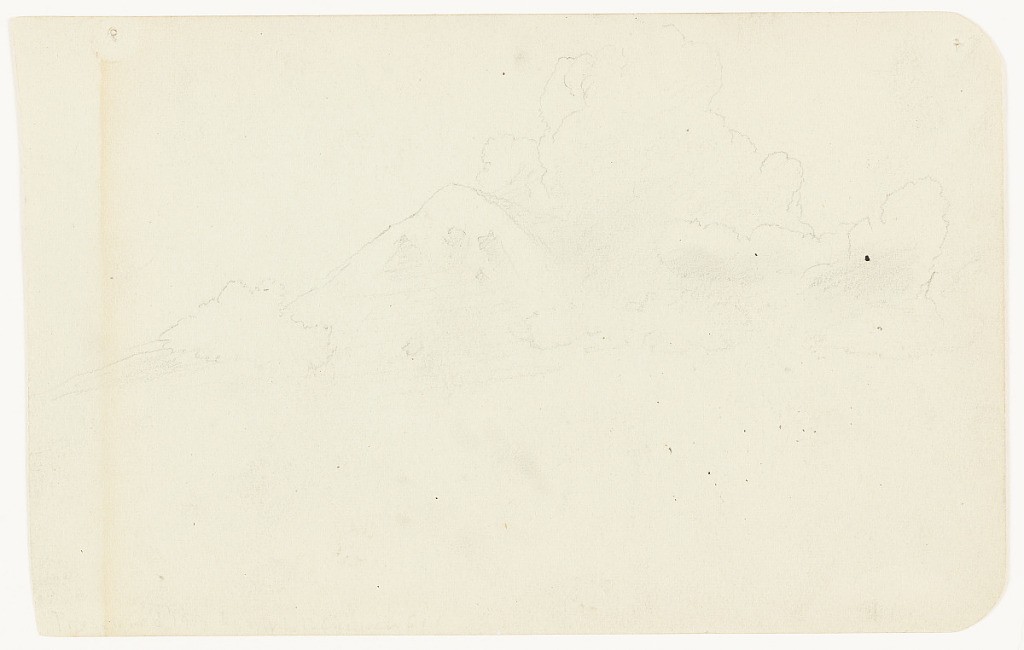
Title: Mountain Peak with Clouds, Mexico
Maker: Frederic Edwin Church, American, 1826–1900
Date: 1883–1884
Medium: Graphite on light green wove paper; verso: graphite
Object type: Drawing
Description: Landscape sketch from Mexico showing a view of a sharp mountain peak surrounded by clouds. The peak is visible at center, emerging from a mass of billowing clouds that rise higher than that mountain at right. Scene resembles a volcano eruption.

Verso: Landscape sketch showing a view from Mexico of an immense and sharp mountain the distance. Foreground and middle distance are comprised of flat terrain, while the mountain dominates the composition at center. Pyramidal in shape, it has a sharp point at its peak and a shorter ridge at right.